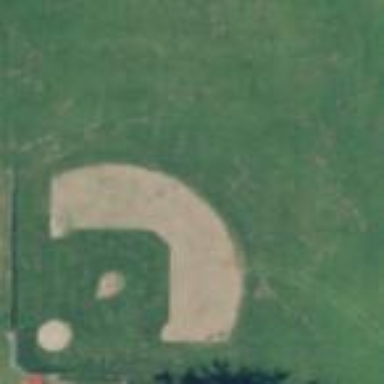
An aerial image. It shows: Baseball pitch for leisure and sports activities.